Question: I am trying to cascade delete rows in a join table via one of its foreign keys and it has another table related to it that I would like to remove all rows associated with this ID as well. So it looks like the diagram below. When I use Session.delete(reqCandObject) with hibernate it works fine and cascades through deleting the One entry from the candidate_jobReq table as well as the associated comments. However, I want to delete of the candidate_jobReq entries that have a certain candidate ID (and also delete the comments) I tried the function below but unlike the nice hibernate.delete(object) function, this one runs into a foreign key constraint error. How can I delete these rows while having hibernate cascade the delete for me?

'''
public void deleteWhere(String selectionCase){
Session hibernateSession = this.getSession();
try {
hibernateSession.beginTransaction();
Query q = hibernateSession.createQuery("delete "+ type.getSimpleName() +" where " + selectionCase);
q.executeUpdate();
hibernateSession.getTransaction().commit();
} finally {
hibernateSession.close();
}
}
'''
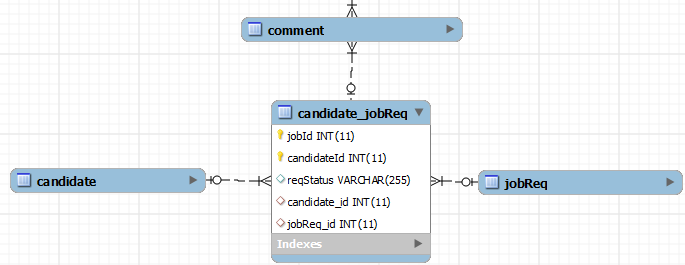
Answer: Hibernate handles cascades internally. Executing a 'delete' query won't trigger the internal cascades, which will result in inconsistencies / orphans. This you might have tried and faced foreign key constraint error.
There are two ways to delete a list of entities along with their child entities:
1. Select the list of entities using selectionCase. Iterate through the list and delete each one individually using session.delete.
2. Delete the records manually. Write separate delete statements. To avoid the violation of foreign key constraints, you need to delete child records before deleting the parents. This will perform better than the first option.